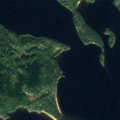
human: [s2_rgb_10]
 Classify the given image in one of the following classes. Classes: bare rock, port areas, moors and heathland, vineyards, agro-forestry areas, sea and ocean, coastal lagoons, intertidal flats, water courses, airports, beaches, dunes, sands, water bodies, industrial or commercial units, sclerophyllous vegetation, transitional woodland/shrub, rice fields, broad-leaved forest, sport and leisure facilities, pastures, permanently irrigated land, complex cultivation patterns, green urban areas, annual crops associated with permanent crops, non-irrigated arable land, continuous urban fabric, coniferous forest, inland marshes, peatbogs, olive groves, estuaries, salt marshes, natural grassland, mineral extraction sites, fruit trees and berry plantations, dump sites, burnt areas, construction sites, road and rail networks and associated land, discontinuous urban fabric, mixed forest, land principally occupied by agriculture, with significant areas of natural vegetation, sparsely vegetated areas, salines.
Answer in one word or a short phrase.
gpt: coniferous forest, water bodies